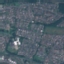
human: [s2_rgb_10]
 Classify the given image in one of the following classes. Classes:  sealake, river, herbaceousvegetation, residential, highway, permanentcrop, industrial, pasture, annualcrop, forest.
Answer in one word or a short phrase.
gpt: Residential